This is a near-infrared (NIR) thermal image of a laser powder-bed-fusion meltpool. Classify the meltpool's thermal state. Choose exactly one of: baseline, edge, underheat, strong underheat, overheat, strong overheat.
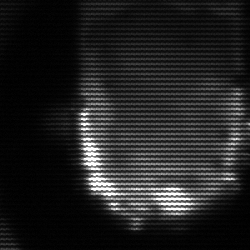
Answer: baseline